Question: I do not understand the reason why this code is not working proper when I enter less than 200 then last if statement also executed can anyone tell the problem.
This the main problem of this code is not working properly
'''
public class main {
public static void main(String args[]){
Scanner input=new Scanner(System.in);
double unit ;
double extra;
double total_unit;
System.out.println("enter total unit");
unit=input.nextInt();
if(unit >=1 && unit <=200){
unit=unit *8;
System.out.println(" bill of 200 units is "+ unit);
}
if(unit >=201 && unit <=300){
extra = unit - 200;
extra= extra * 10;
total_unit = 200 * 8 + extra;
System.out.println("Total bill is: " + total_unit);
}
if(unit >=301 && unit<=400){
extra=unit-300;
extra=extra *15;
total_unit=200*8 +100*10+ extra;
System.out.println("total bill of more than 300 units is "+total_unit);
}
if(unit >=401 && unit<=500){
extra=unit-400;
extra=extra*20;
total_unit=200*8+ 100*10 + 100*15 + extra ;
System.out.println("total bill between 401 to 500 units" + total_unit);
}
if(unit>501){
extra=unit-500;
System.out.println("unit consumed " + extra + " that above");
extra=extra *25;
System.out.println("------------unit above 500 bill--------
" +extra);
total_unit=200*8 + 100*10 +100*15 +100*20 + extra;
System.out.println("---------total bill----------
" + total_unit);
}
}
}
'''

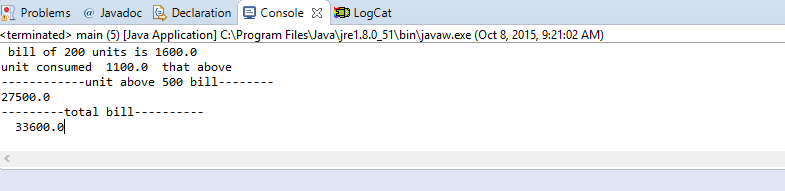
Answer: I have writen the answer in code why it is executing second condition read the comments in code. if you have any ?s post a comment
'''
//here your reading the unit value as ex: 190
unit=input.nextInt();
if (unit >= 1 && unit <= 200) {
//here your changin the unit value to 190 * 8 so now unit value is 1520
unit = unit * 8;
System.out.println(" bill of 200 units is " + unit);
}
//now here your given value is 190 but unit value is changed to 1520 here condition true, that is the reason second condition also excecuting.
if (unit > 501) {
extra = unit - 500;
System.out.println("unit consumed " + extra + " that above");
extra = extra * 25;
System.out.println("------------unit above 500 bill--------
"
+ extra);
total_unit = 200 * 8 + 100 * 10 + 100 * 15 + 100 * 20 + extra;
System.out
.println("---------total bill----------
" + total_unit);
}
'''